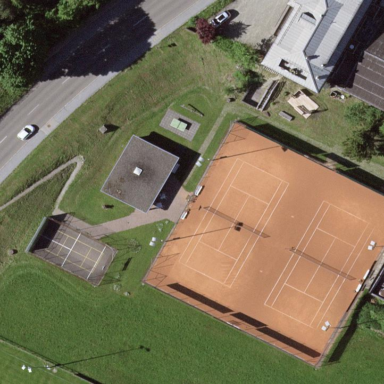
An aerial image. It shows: Sports center with tennis facility.